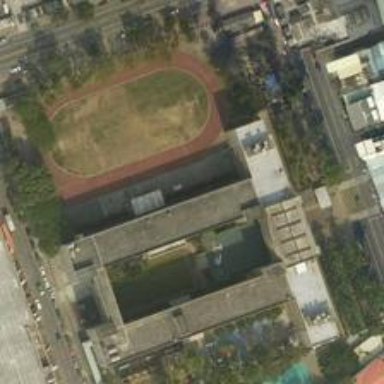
Dense buildings embrace this old playground while scattered trees around .